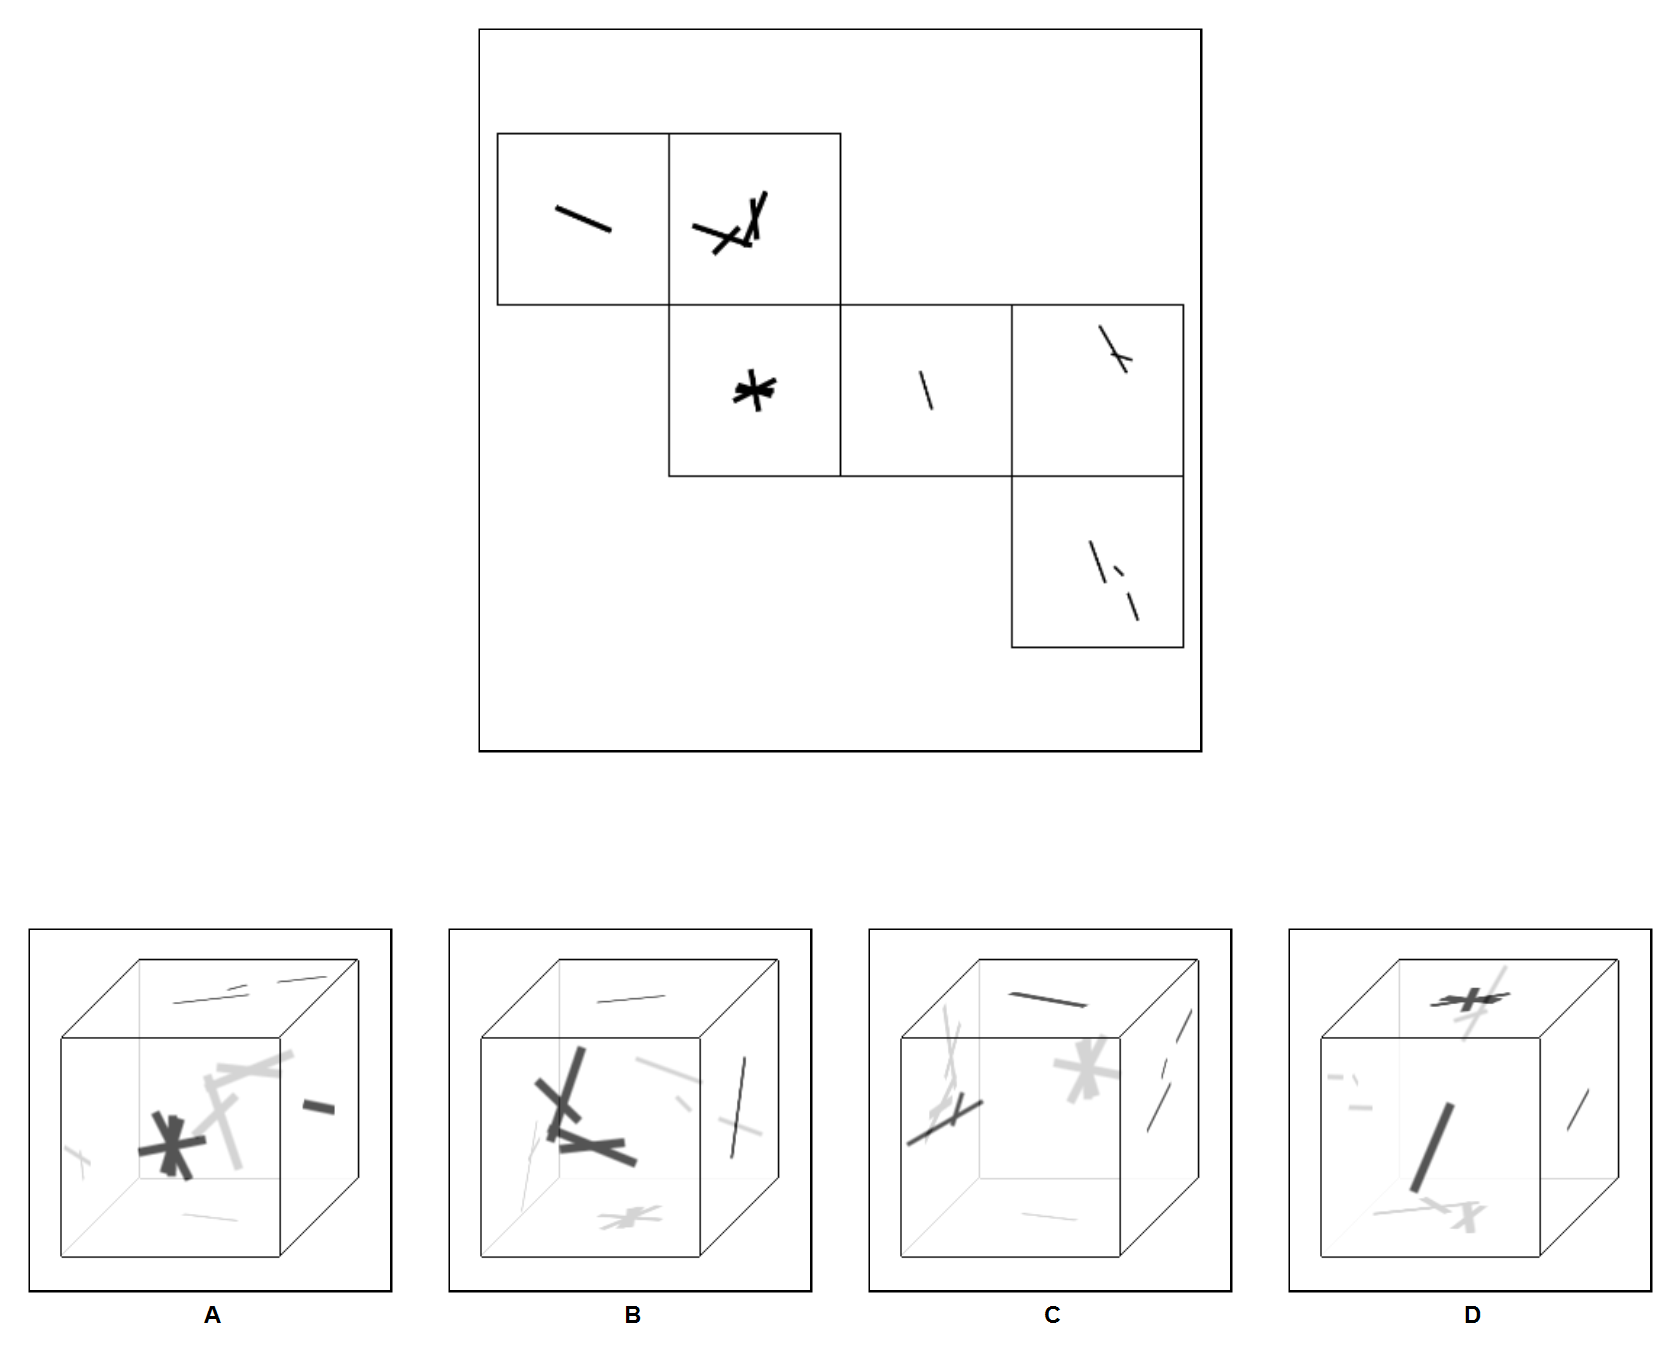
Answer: C